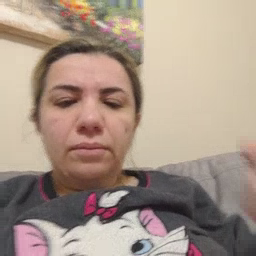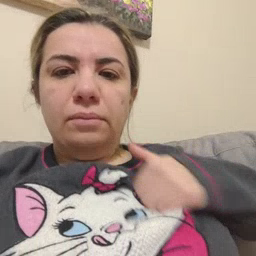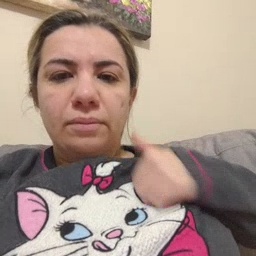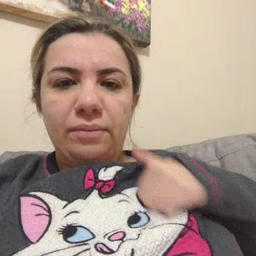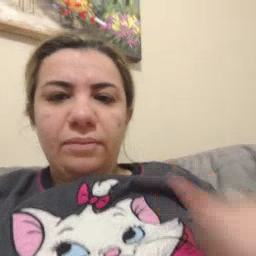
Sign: bath